Question: I'm looking at <URL> for a BVH traversal algorithm, specifically 'getPotentialContacts' and 'getPotentialContactsWith' at the end of the file.
By the looks of this algorithm, it'll compare an initial pair of siblings, but it won't look for collisions within each descendant.
I can't see how this would work on a graph like this one, where dotted lines represent branches, solids are leaf nodes, and the tree depths are represented by spectrum colors (red, orange, yellow, green):

What is it that I'm not understanding here? Do I need another algorithm to find all the contacts within a tree?
I also tried traversing down each of the leafs, but then I end up detecting the collisions twice in many cases -- so that's not it either.
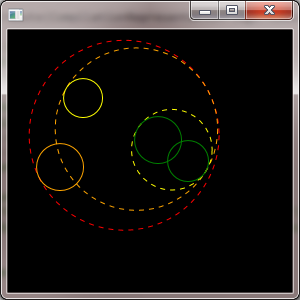
Answer: I was having the same problem with this function... so I tried a few approaches and I ended up with this:
'''
private int getPotentialContactsWith(
BVHNode other,
Vector<PotentialContact> contacts,boolean descend) {
int count=0;
//System.out.println(id+" comparando com "+other.id+" contacts.size:"+contacts.size());
checks++;
// Early out if we don't overlap or if we have no room
// to report contacts
if ((descend) && (!isLeaf())) {
count += children[0].getPotentialContactsWith(
children[1], contacts,descend);
}
if ((descend) && (!other.isLeaf())) {
count += other.children[0].getPotentialContactsWith(
other.children[1], contacts,descend);
}
if(!overlaps(other)) return 0;
// If we're both at leaf nodes, then we have a potential contact
if (isLeaf() && other.isLeaf())
{
if (!alreadyInside(body,other.body,contacts)){
PotentialContact contact=new PotentialContact(body,other.body);
contacts.add(contact);} else {errors++;}
return 1;
}
// Determine which node to descend into. If either is
// a leaf, then we descend the other. If both are branches,
// then we use the one with the largest size.
if (other.isLeaf() ||
(!isLeaf() && volume.getSize() >= other.volume.getSize()))
{
// Recurse into ourself
count += children[0].getPotentialContactsWith(
other, contacts,false
);
// Check we have enough slots to do the other side too
count += children[1].getPotentialContactsWith(
other, contacts,false );
}
else
{
// Recurse into the other node
count += getPotentialContactsWith(
other.children[0], contacts,false);
// Check we have enough slots to do the other side too
count += getPotentialContactsWith(
other.children[1], contacts,false
);
}
return count;
}
'''
////
About the code:
Well, its in java but I guess its easy to translate or understand what it is doing.
I created the function "alreadyInside" to check if I already added the potential contact and I was increasing the variable errors if I did, so far this code is not adding any repeated potential contact (errors=0), so I will problably drop this function to optimize the code.
Also, I added the "descend" parameter, which is a flag which tells when to go further down in the structure.